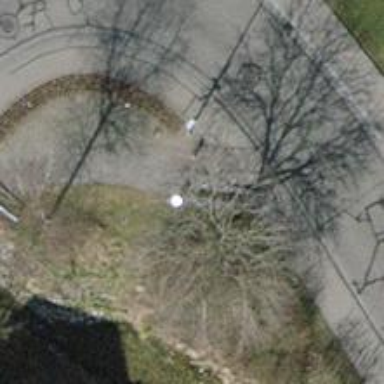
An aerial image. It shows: Bench for seating.